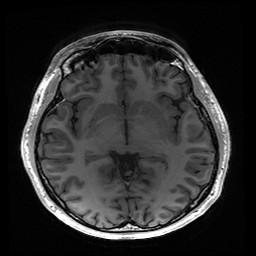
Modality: T1w
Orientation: sagittal